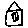
Label: house